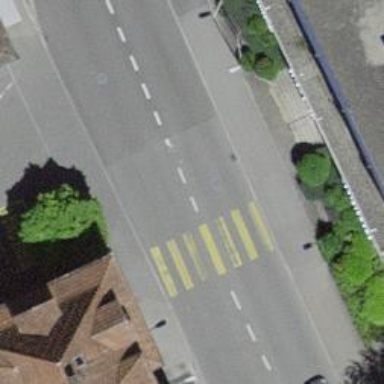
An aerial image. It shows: Zebra crossing on the road.